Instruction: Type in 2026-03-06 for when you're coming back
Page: home
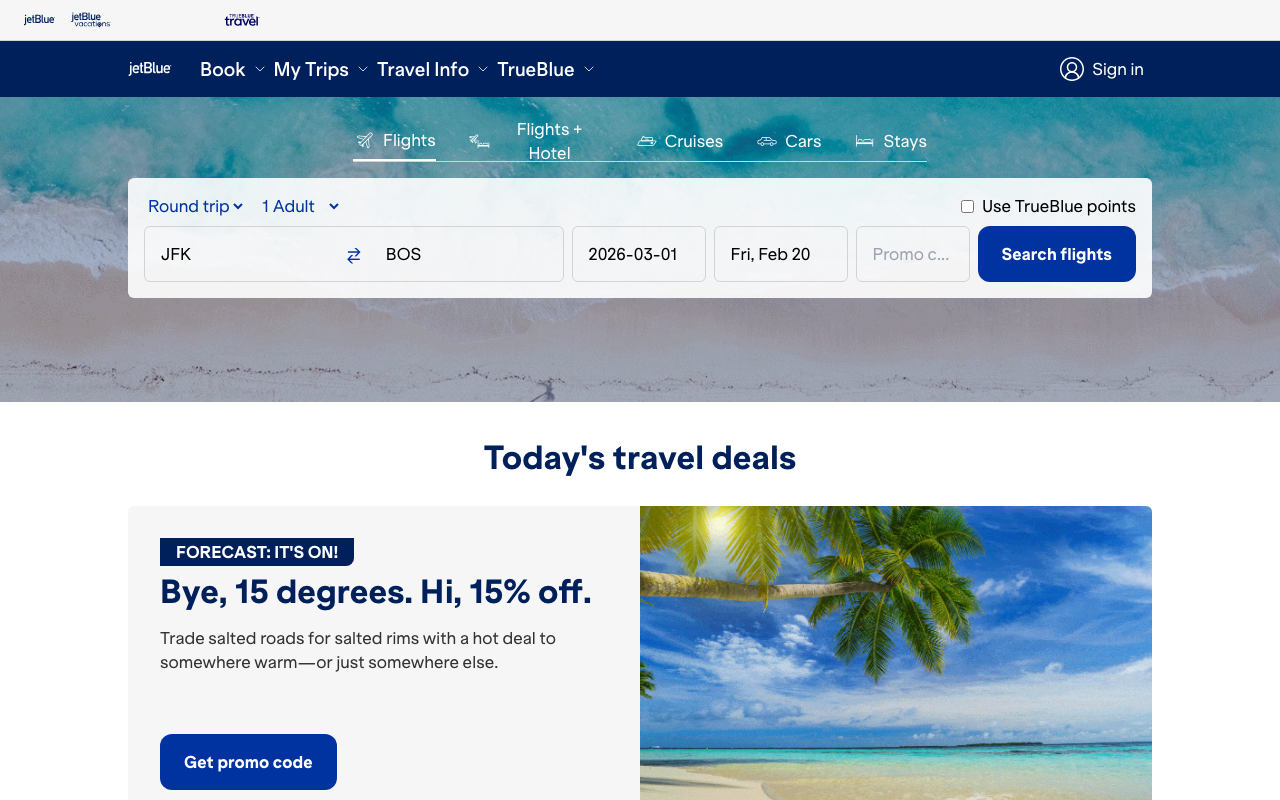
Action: type